Field crop: maize
Growth stage: 2
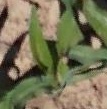
Species: maize